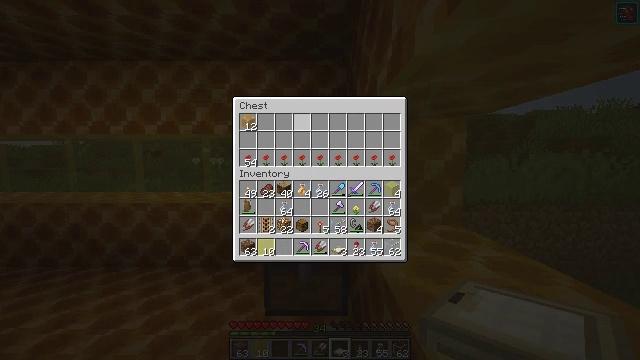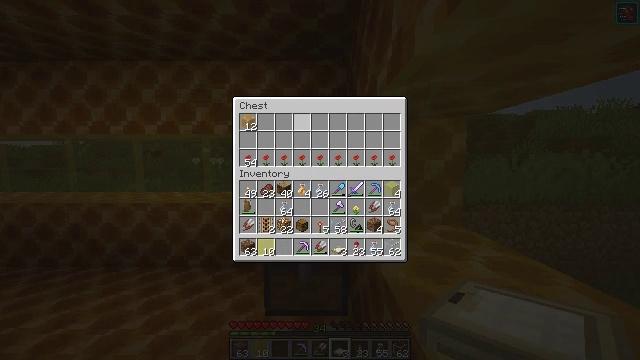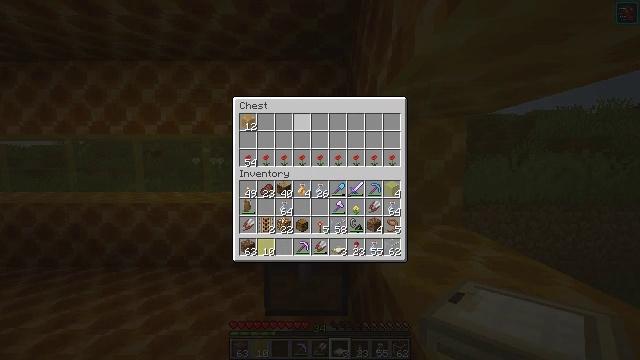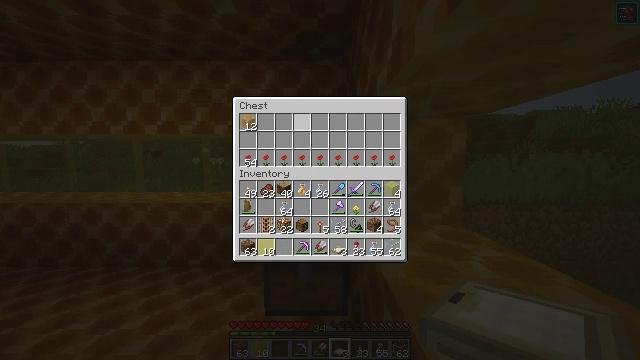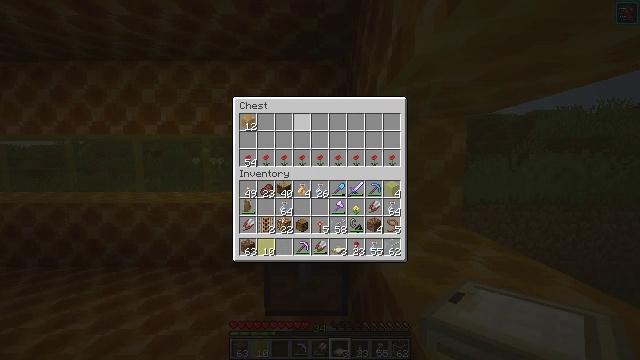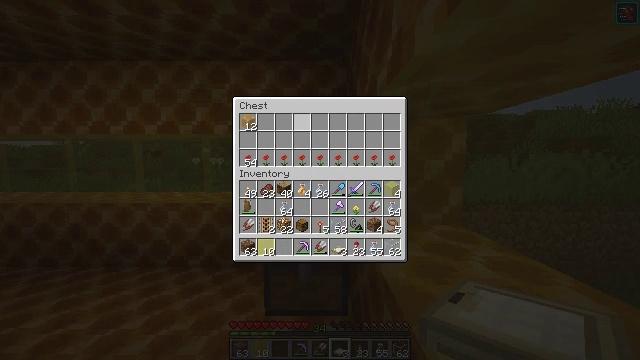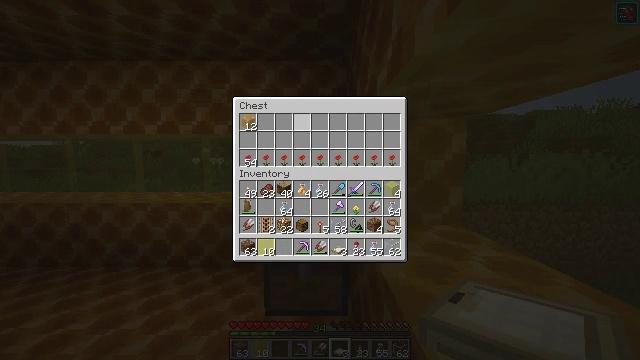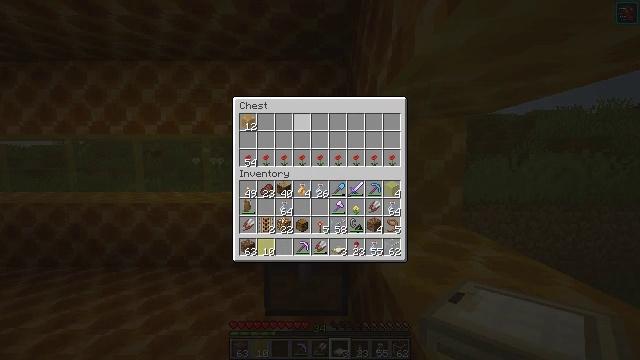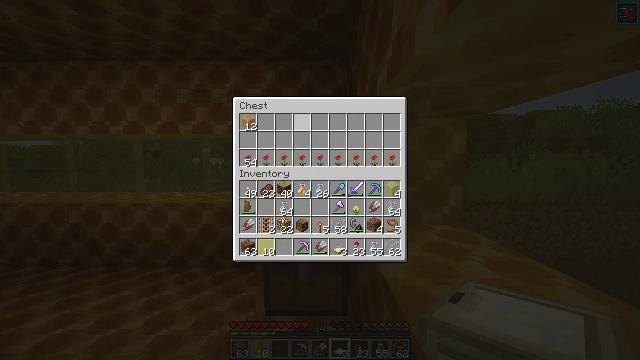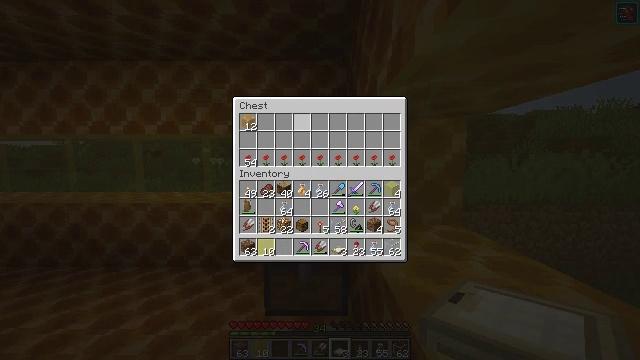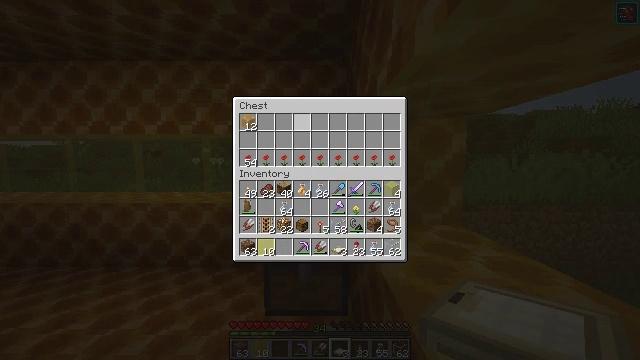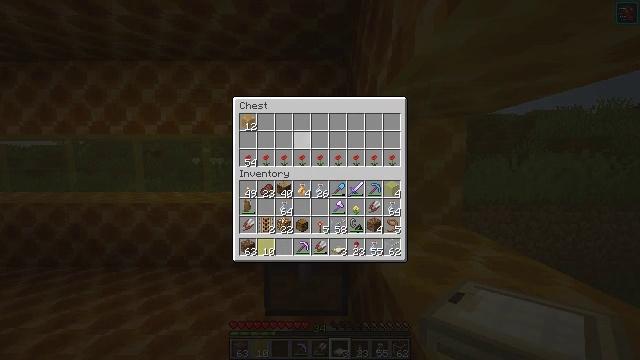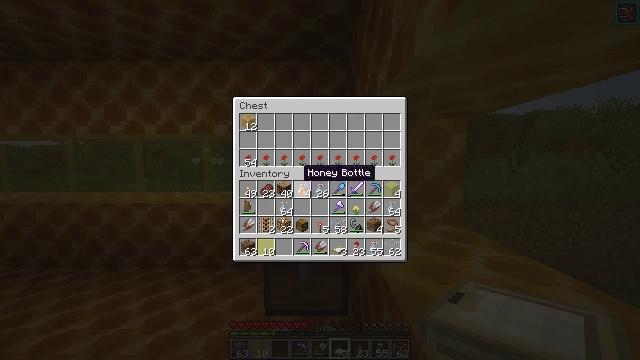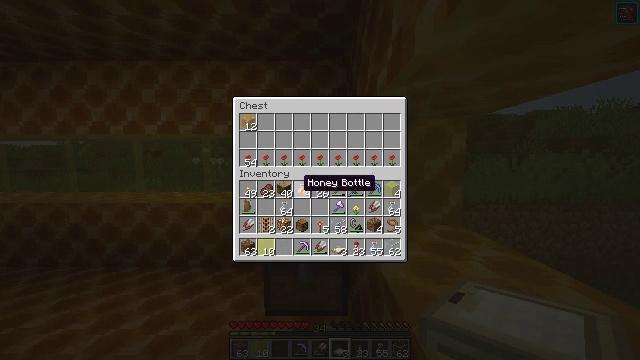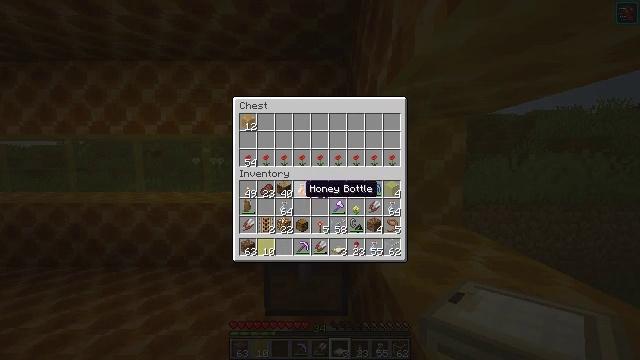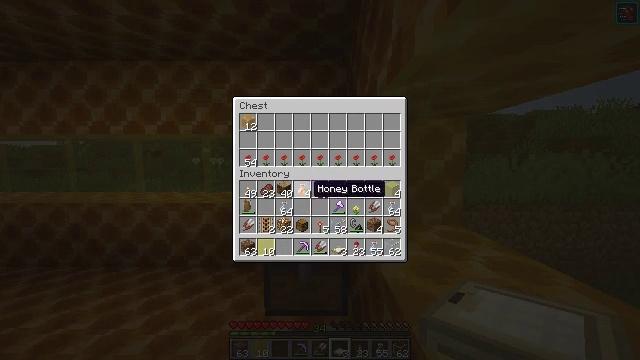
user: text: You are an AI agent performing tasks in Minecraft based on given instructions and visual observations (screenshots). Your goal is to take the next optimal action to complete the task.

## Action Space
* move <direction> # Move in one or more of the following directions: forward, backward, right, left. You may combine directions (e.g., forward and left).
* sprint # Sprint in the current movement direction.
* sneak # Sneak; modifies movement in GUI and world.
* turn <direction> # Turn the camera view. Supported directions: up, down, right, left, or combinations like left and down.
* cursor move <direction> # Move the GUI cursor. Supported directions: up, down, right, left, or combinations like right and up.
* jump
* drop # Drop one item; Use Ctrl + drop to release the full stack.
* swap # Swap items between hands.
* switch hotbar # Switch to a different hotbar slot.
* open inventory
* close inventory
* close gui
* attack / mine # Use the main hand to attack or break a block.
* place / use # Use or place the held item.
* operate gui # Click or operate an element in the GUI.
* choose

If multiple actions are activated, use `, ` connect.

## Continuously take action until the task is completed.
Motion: motion action
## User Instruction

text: Break the yellow stained glass.
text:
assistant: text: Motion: no_op
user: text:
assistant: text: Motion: no_op
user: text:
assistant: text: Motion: no_op
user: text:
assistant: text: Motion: no_op
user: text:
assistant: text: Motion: no_op
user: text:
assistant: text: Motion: no_op
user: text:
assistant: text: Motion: no_op
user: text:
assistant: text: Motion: no_op
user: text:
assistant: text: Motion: no_op
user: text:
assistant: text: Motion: no_op
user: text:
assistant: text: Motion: cursor move down
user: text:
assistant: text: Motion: cursor move down
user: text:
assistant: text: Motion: cursor move down
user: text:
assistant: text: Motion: no_op
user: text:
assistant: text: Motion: cursor move right
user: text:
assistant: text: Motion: cursor move right and up
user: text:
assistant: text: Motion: no_op
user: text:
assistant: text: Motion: cursor move left
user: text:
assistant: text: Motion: cursor move left and down
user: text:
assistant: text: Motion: cursor move left
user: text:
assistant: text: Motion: no_op
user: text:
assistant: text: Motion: no_op
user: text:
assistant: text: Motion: no_op
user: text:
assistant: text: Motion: no_op
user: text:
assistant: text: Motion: no_op
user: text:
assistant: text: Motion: no_op
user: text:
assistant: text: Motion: no_op
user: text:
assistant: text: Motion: no_op
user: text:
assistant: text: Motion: operate gui
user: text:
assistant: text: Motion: no_op